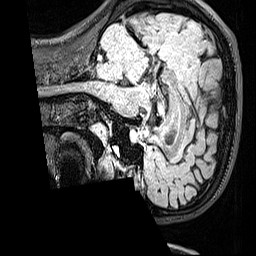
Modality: FLAIR
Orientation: sagittal
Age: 22
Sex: female
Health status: healthy
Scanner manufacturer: siemens
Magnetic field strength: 3 T
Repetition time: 5 s
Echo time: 0.388 s